Question: For some odd reason, I can't seem to have code completion with the "express" object in my node.js project. Here is a screen of it.

My OS is Windows 8 and I am using IntelliJ Idea 12.11. Perhaps I need to do some extra setup? Please let me know.
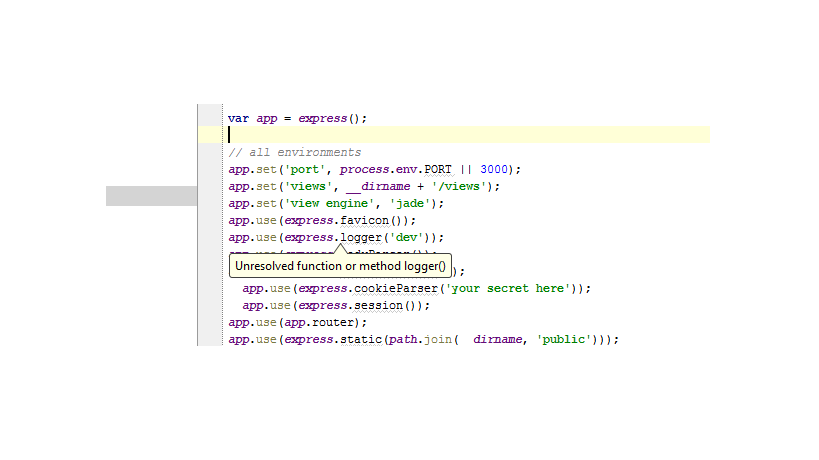
Answer: @CrazyCoder got it right, it is indeed a intellij bug, as of now still unpatched, guess we have to wait =( The URL is <URL>. In the meantime, I guess I will have to live with it.